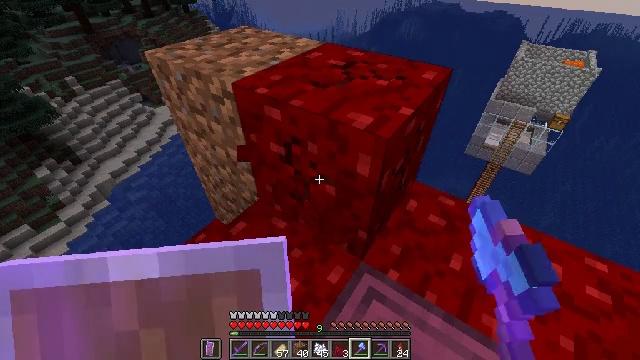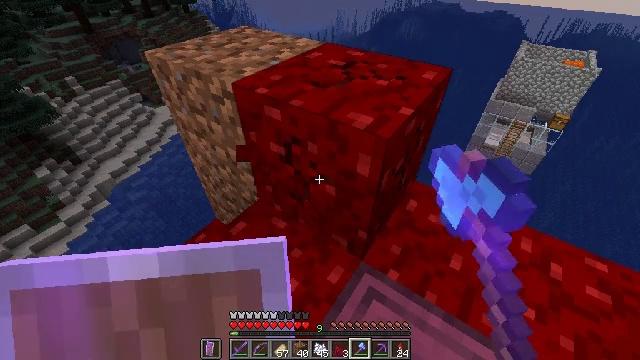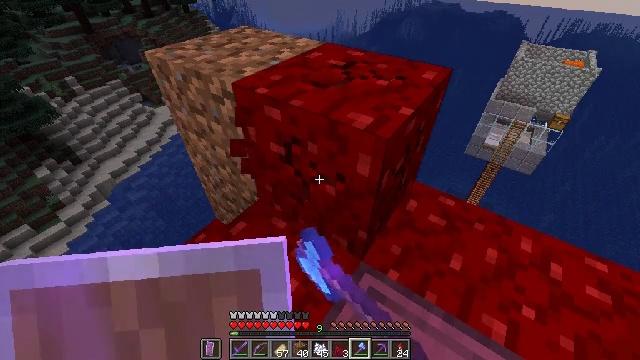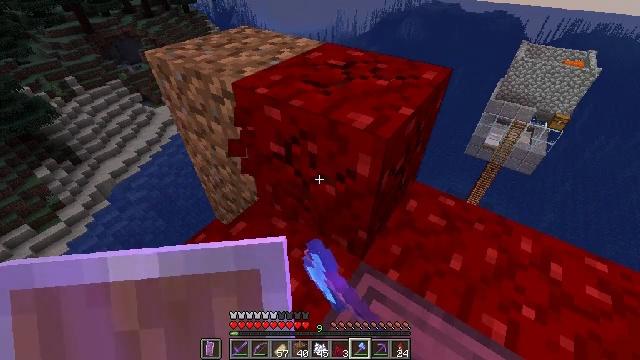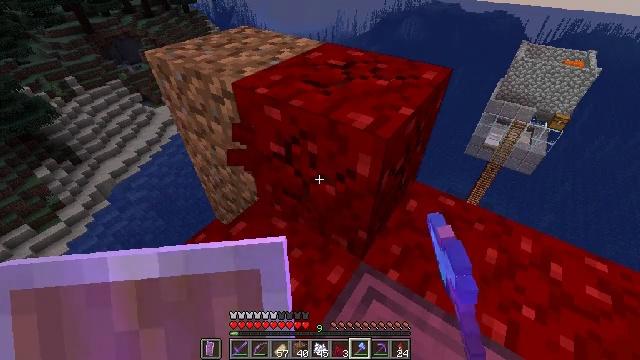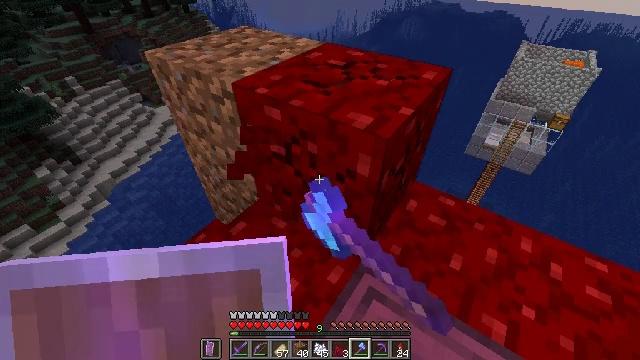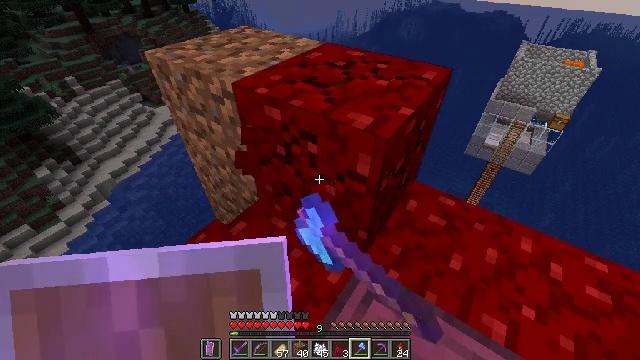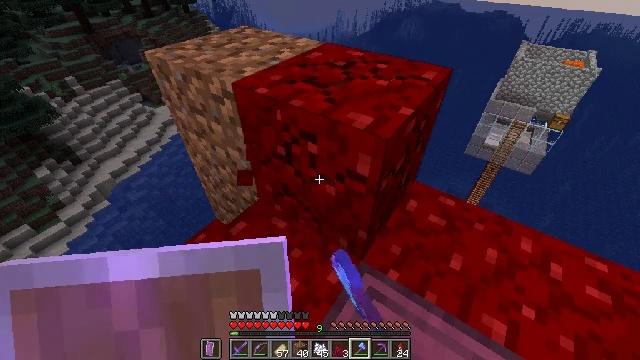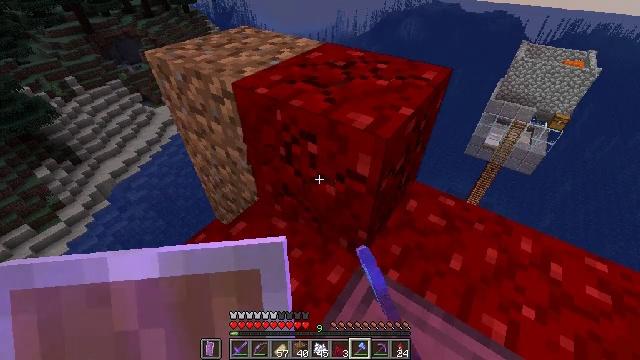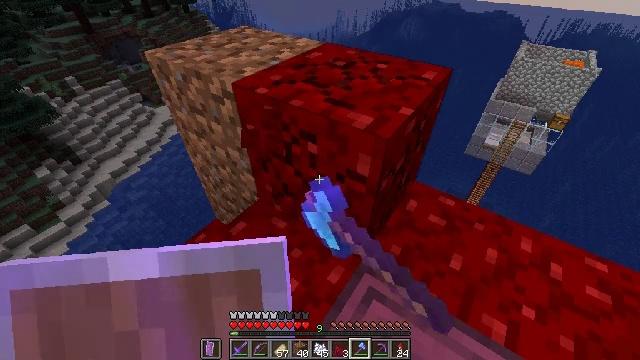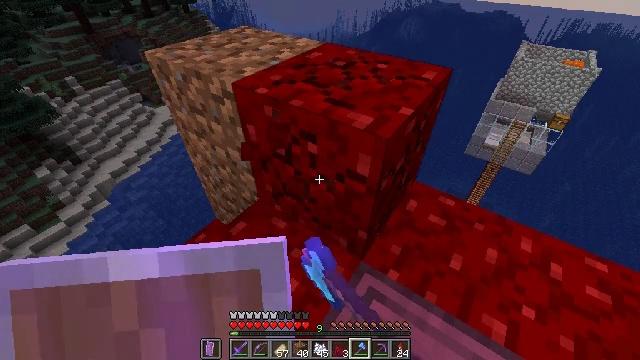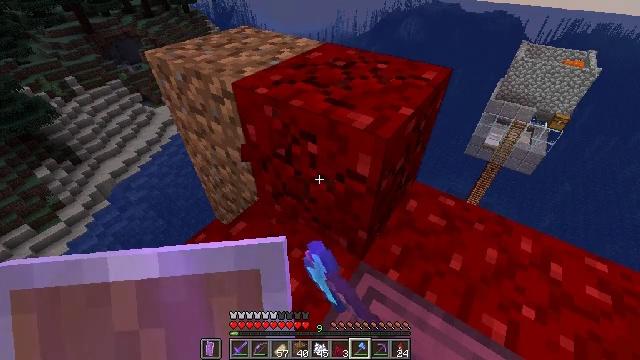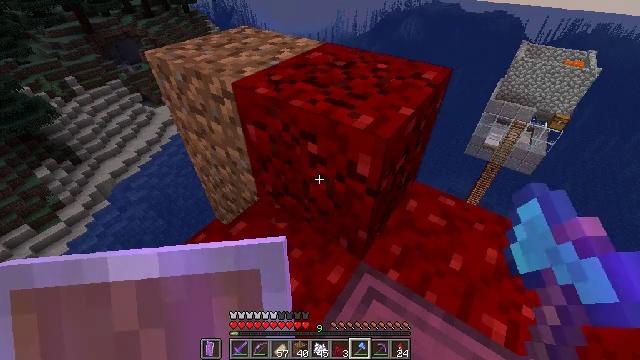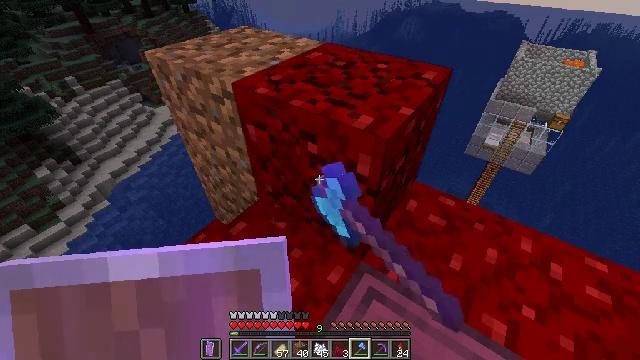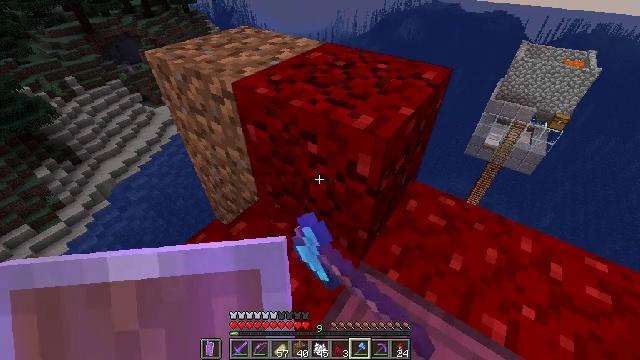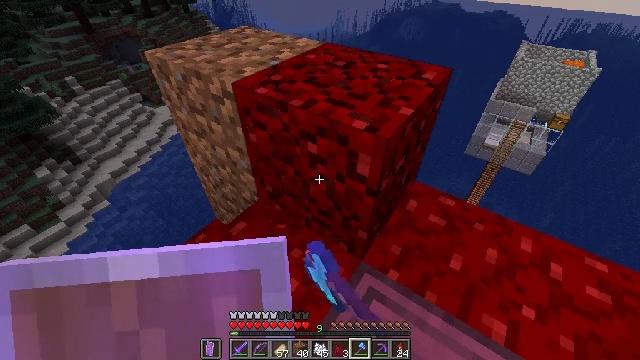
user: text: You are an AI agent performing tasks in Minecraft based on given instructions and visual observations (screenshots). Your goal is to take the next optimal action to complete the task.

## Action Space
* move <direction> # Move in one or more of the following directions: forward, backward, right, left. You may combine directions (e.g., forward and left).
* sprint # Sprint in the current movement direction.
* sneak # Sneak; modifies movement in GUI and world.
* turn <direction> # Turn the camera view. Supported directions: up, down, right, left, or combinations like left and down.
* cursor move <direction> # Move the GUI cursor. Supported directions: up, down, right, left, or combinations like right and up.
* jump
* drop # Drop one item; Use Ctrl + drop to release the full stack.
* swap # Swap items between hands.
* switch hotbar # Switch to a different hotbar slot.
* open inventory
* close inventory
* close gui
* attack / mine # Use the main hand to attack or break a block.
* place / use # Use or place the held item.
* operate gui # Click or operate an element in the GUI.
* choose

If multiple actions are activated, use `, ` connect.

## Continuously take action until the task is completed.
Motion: motion action
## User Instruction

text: Collect the nether wart block for decoration.
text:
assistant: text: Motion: attack / mine
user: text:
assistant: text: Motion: attack / mine
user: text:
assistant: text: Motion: attack / mine
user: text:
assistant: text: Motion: attack / mine
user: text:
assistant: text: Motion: attack / mine
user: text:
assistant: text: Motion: attack / mine
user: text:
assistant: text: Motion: attack / mine
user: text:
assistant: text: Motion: attack / mine
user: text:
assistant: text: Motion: attack / mine
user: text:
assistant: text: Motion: attack / mine
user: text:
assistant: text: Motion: attack / mine
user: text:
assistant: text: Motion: attack / mine
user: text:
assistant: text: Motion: attack / mine
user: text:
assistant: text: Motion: attack / mine
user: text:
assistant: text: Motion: attack / mine
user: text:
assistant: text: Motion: attack / mine
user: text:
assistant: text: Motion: attack / mine
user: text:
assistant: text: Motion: attack / mine
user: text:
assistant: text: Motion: attack / mine
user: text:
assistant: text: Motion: attack / mine
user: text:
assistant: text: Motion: attack / mine
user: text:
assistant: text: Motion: attack / mine
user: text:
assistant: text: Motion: attack / mine